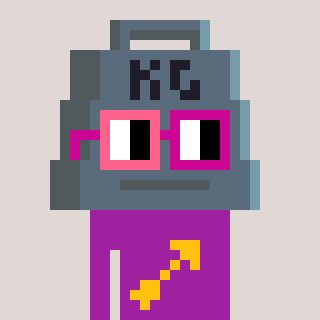
a pixel art character with square pink and red glasses, a weight-shaped head and a magenta-colored body on a warm background